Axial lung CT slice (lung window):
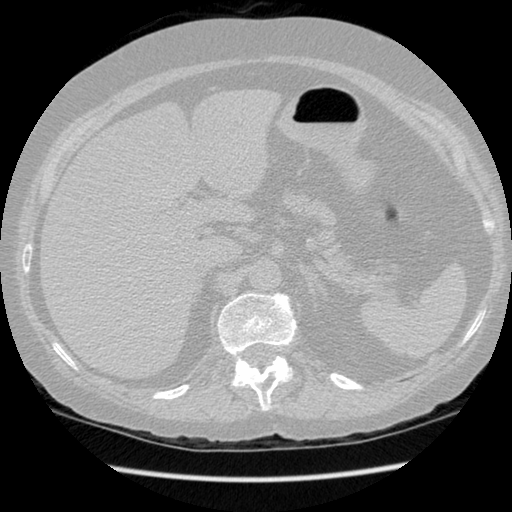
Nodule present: no